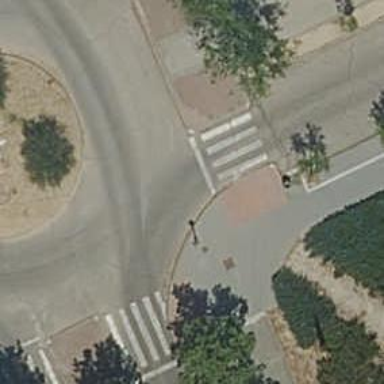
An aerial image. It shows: Uncontrolled zebra crossing on the road.